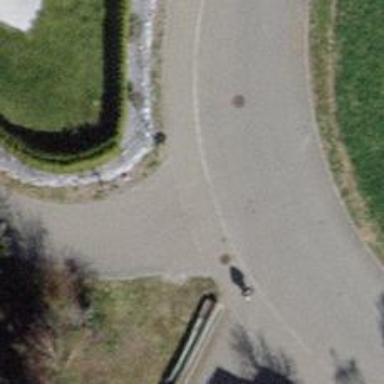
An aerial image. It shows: Asphalt sidewalk.